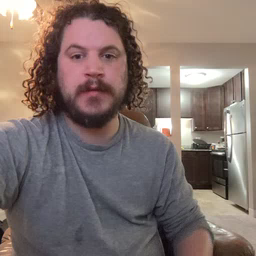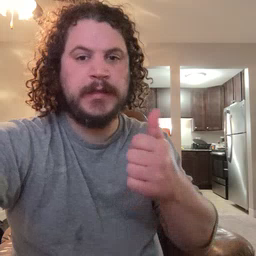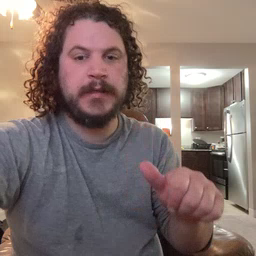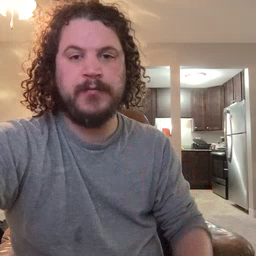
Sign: any